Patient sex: M
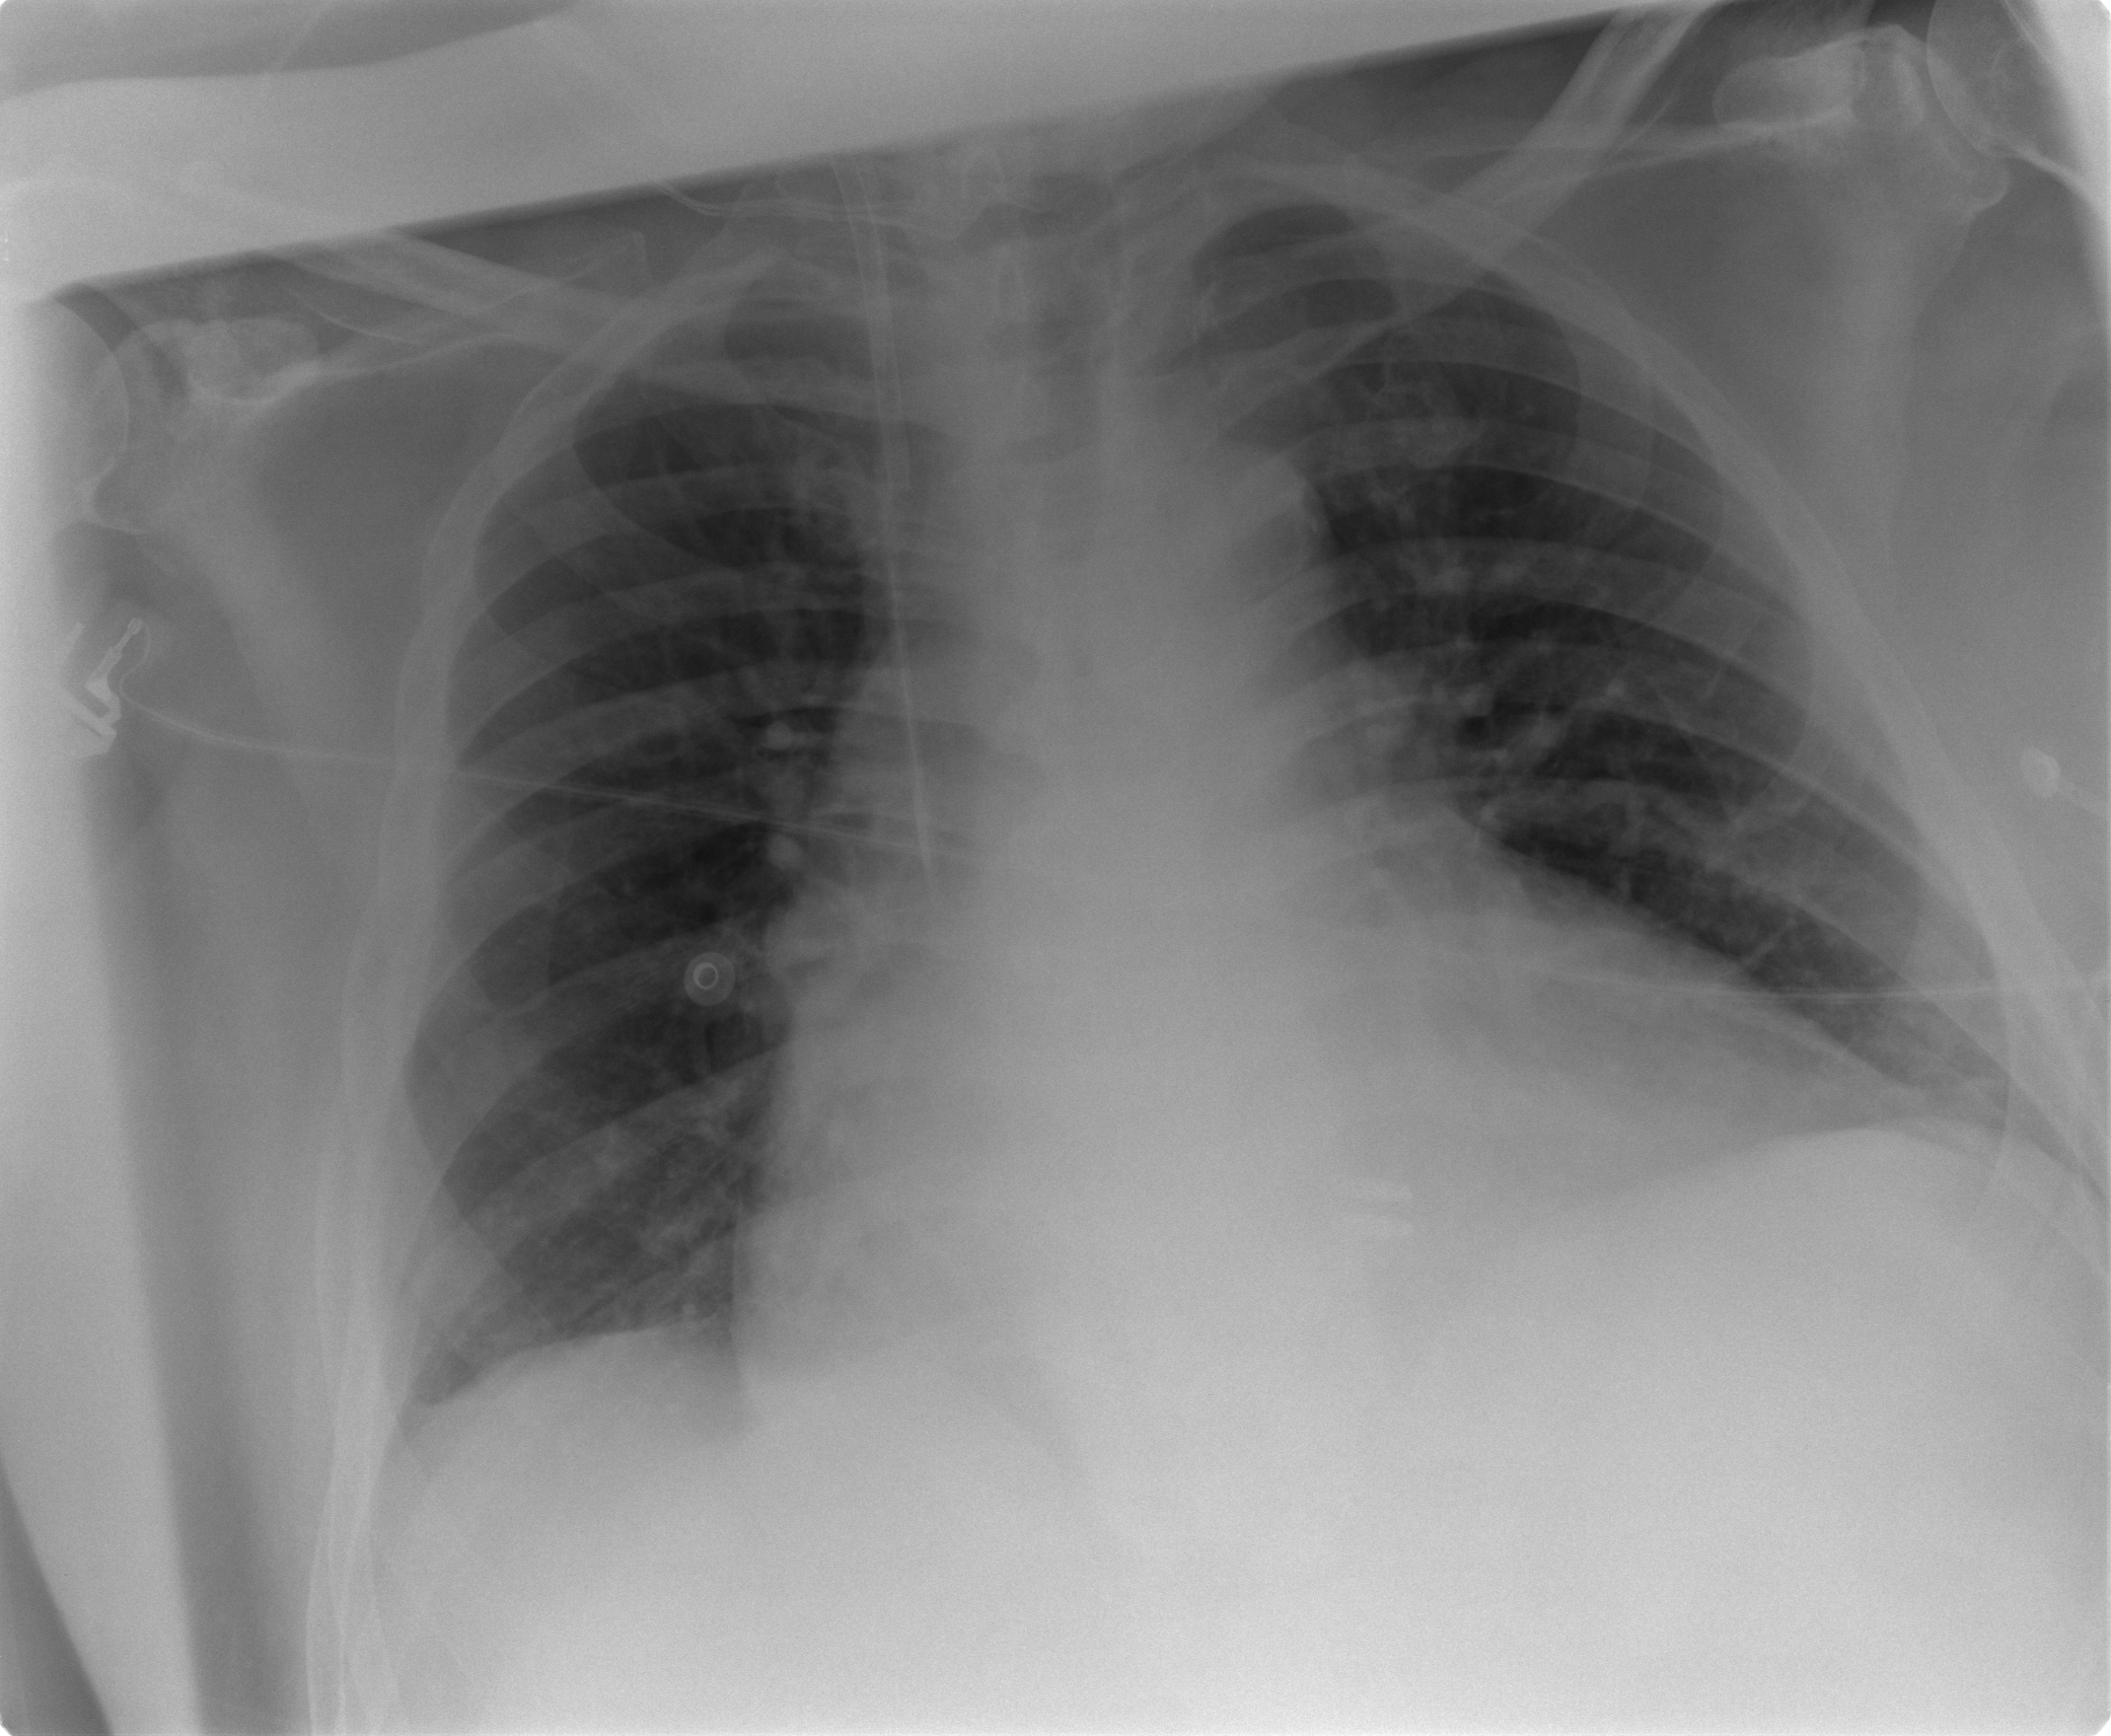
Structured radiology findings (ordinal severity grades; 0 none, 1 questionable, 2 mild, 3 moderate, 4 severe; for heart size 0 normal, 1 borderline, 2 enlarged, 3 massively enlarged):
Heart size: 2
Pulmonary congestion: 2
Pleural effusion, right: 0
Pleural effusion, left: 0
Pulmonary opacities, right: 0
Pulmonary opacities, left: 0
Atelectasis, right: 0
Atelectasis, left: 0